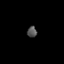
Tissue: skin
Cell type: Epithelial cells
Senescence score: 0.2276
Nuclear area (px): 104
Mean DAPI intensity: 81.644